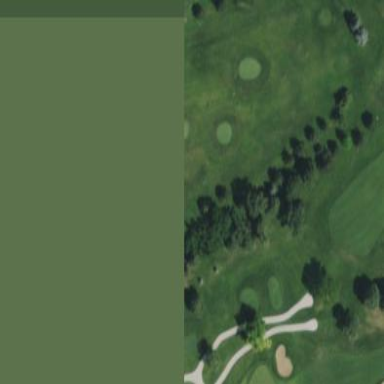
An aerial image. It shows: Driving range for golf practice.